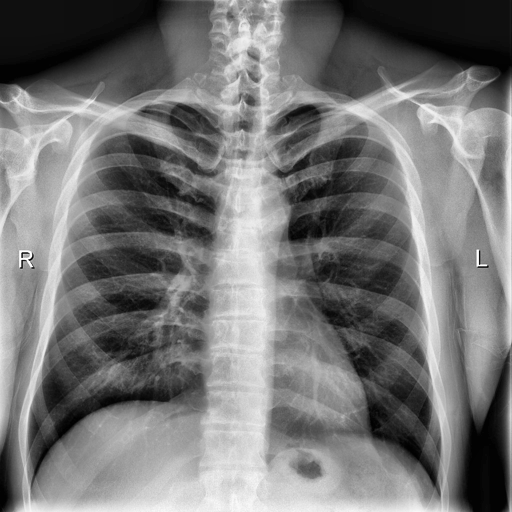
Finding: NORMAL